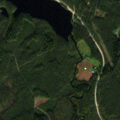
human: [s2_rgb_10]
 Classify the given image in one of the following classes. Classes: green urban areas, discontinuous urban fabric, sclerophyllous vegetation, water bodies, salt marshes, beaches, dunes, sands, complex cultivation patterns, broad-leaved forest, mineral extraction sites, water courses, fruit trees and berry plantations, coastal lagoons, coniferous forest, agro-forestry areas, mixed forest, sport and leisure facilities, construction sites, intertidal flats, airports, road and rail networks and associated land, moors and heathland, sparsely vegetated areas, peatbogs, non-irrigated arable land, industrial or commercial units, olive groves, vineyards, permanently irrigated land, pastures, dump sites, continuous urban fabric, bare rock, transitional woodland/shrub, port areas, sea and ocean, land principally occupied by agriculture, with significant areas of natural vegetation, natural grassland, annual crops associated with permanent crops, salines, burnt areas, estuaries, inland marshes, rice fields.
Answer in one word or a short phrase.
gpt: land principally occupied by agriculture, with significant areas of natural vegetation, coniferous forest, water bodies